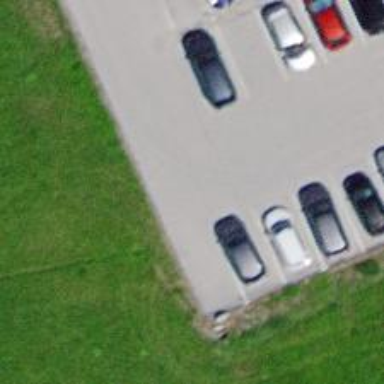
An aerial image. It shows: Road serving as parking aisle.